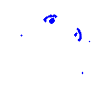
Particle: electron